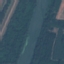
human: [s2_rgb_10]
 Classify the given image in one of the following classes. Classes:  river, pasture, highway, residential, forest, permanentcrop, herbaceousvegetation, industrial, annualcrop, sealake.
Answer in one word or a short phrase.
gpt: River